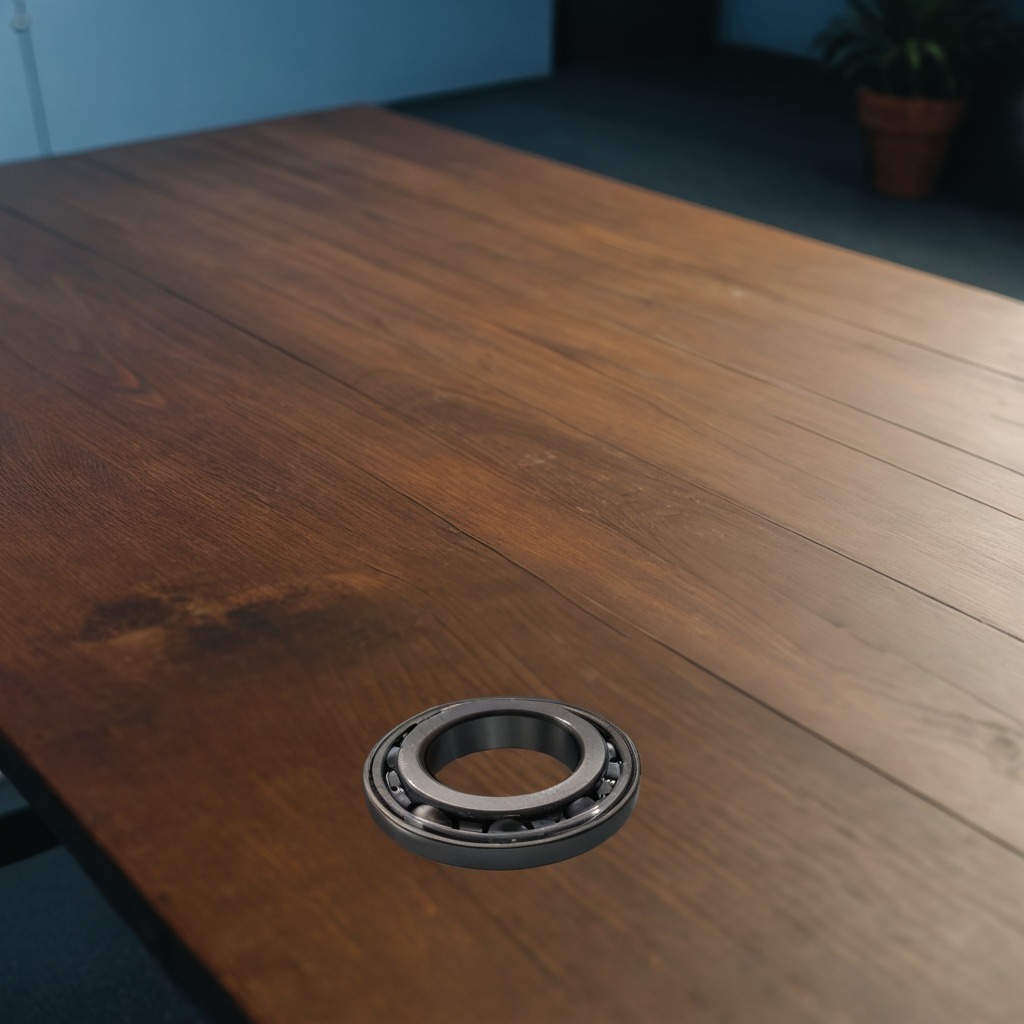
A metal ball bearing lies on a old table with faint burn marks in a small garage at twilight.